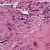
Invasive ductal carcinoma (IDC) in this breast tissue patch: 1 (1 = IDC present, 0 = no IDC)